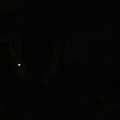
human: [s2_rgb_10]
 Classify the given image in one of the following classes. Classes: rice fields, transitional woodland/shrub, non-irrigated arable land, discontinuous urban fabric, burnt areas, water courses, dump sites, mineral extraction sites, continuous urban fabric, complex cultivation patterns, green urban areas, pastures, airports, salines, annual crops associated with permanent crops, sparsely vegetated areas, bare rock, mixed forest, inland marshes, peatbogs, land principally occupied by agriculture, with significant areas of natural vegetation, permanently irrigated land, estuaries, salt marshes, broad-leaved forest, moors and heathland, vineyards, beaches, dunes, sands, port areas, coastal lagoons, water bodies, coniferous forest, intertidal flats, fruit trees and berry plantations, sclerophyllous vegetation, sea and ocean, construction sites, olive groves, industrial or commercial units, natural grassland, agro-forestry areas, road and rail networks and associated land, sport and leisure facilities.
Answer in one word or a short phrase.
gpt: coniferous forest, mixed forest, transitional woodland/shrub